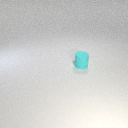
small cyan rubber cylinder